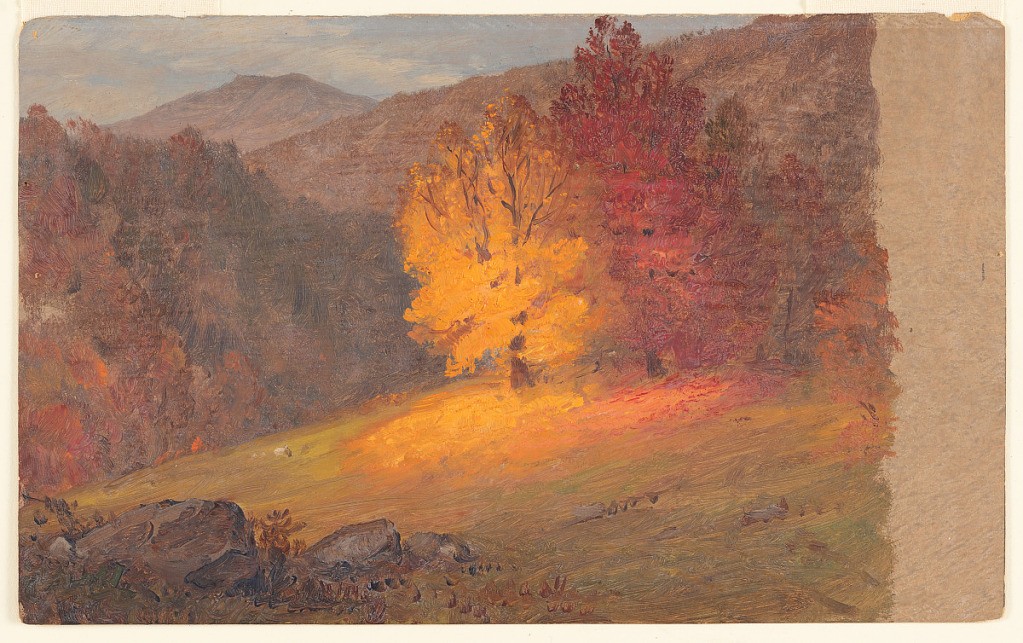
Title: Autumn in Vermont
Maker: Frederic Edwin Church, American, 1826–1900
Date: possibly 1873-1874
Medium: Oil and graphite on tan paperboard
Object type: Drawing
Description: Landscape sketch showing a view of vibrant autumn foliage in the mountains of Vermont. In the foreground, a group of boulders are visible at left, which stand on green meadow that extends into the middle distance. At center, a tree with vibrant yellow leaves--many of which already blanket the ground--acts as luminous centerpiece to the composition. Another tree at right is shown in a deep hue of red. A grove of red and green trees are visible at left, while in the background, a mountain ridge descends from right to left, leading to a view of a mountain summit at upper left. Above, white, wispy clouds hang in an otherwise blue sky.